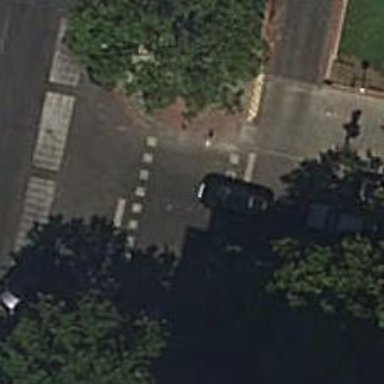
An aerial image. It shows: Crossing with traffic signals.